Question: here's my form.

Access always crash if I do these steps:
1. Do a search for the year 2012
2. Then do a search for the proposal number 12-100 (which exists)
No matter what, if I do the year search then the search for the proposal number or vice versa. it will crash. By crash,I mean access stop working and has to restart.
They both work if I close the form before to do the second one.
Here's the code for my find and clear button (That's almost all the code of my form).
'''
Private Sub btnFind_Click()
If (Not IsNull(txtResearch) And txtResearch <> "") Then
Me.Filter = "ProposalNo = '" & txtResearch & "'"
Me.FilterOn = True
ElseIf (Not IsNull(txtYear) And txtYear <> "") Then
Me.Filter = "pyear = " & txtYear
Me.FilterOn = True
Else
Me.Filter = ""
Me.FilterOn = False
End If
End Sub
Private Sub btnClear_Click()
txtResearch = ""
txtYear = ""
Me.Filter = ""
Me.FilterOn = False
End Sub
'''
The problem is it the way I set the filter? I wasn't sure about 'Me.FilterOn'
Also, I did try to compact and repair but no luck
Thank you
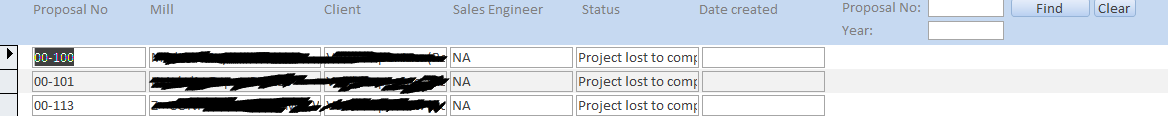
Answer: Apparently there may be a bit of a problem with filters and SQL Server, but I am not well enough up on the subject. You might also like to look at Allen Browne's notes here: <URL>
You may wish to consider setting the recordsource with a where statement rather than using filters.